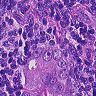
Metastatic tissue present: yes